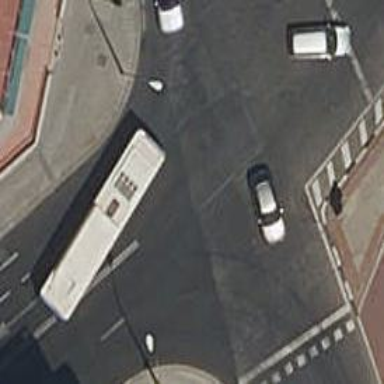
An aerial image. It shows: Road with traffic signals.